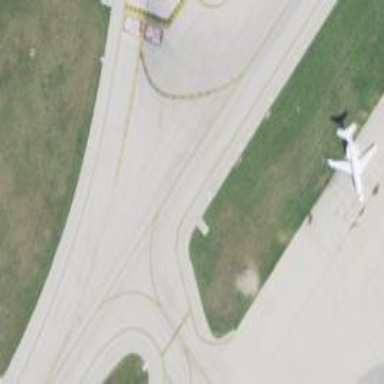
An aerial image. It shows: Image of taxiway at airport.